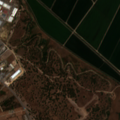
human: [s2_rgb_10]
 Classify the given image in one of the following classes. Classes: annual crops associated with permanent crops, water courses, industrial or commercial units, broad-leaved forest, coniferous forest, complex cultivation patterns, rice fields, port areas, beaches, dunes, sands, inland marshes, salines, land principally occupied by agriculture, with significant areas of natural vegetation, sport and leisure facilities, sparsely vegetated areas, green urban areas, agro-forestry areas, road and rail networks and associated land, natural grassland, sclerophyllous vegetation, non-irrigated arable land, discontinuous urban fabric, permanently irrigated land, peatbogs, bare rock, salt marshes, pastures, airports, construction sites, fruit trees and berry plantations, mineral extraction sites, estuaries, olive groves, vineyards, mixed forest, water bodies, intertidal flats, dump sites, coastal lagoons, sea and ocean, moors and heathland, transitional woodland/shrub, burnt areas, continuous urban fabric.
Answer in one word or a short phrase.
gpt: industrial or commercial units, rice fields, pastures, complex cultivation patterns, agro-forestry areas